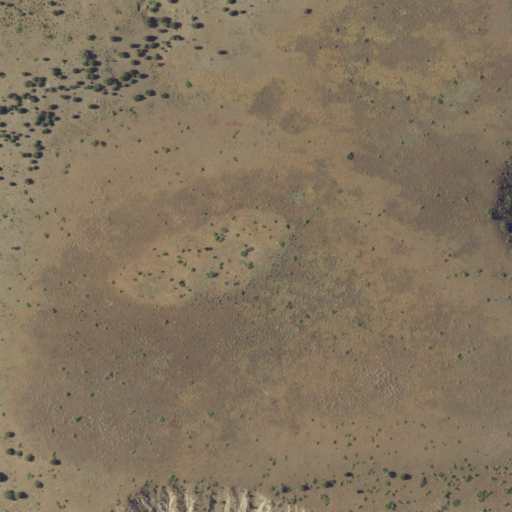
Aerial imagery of mountain in New Mexico named Racetrack Mesa containing only shrub